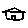
Label: house